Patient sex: F
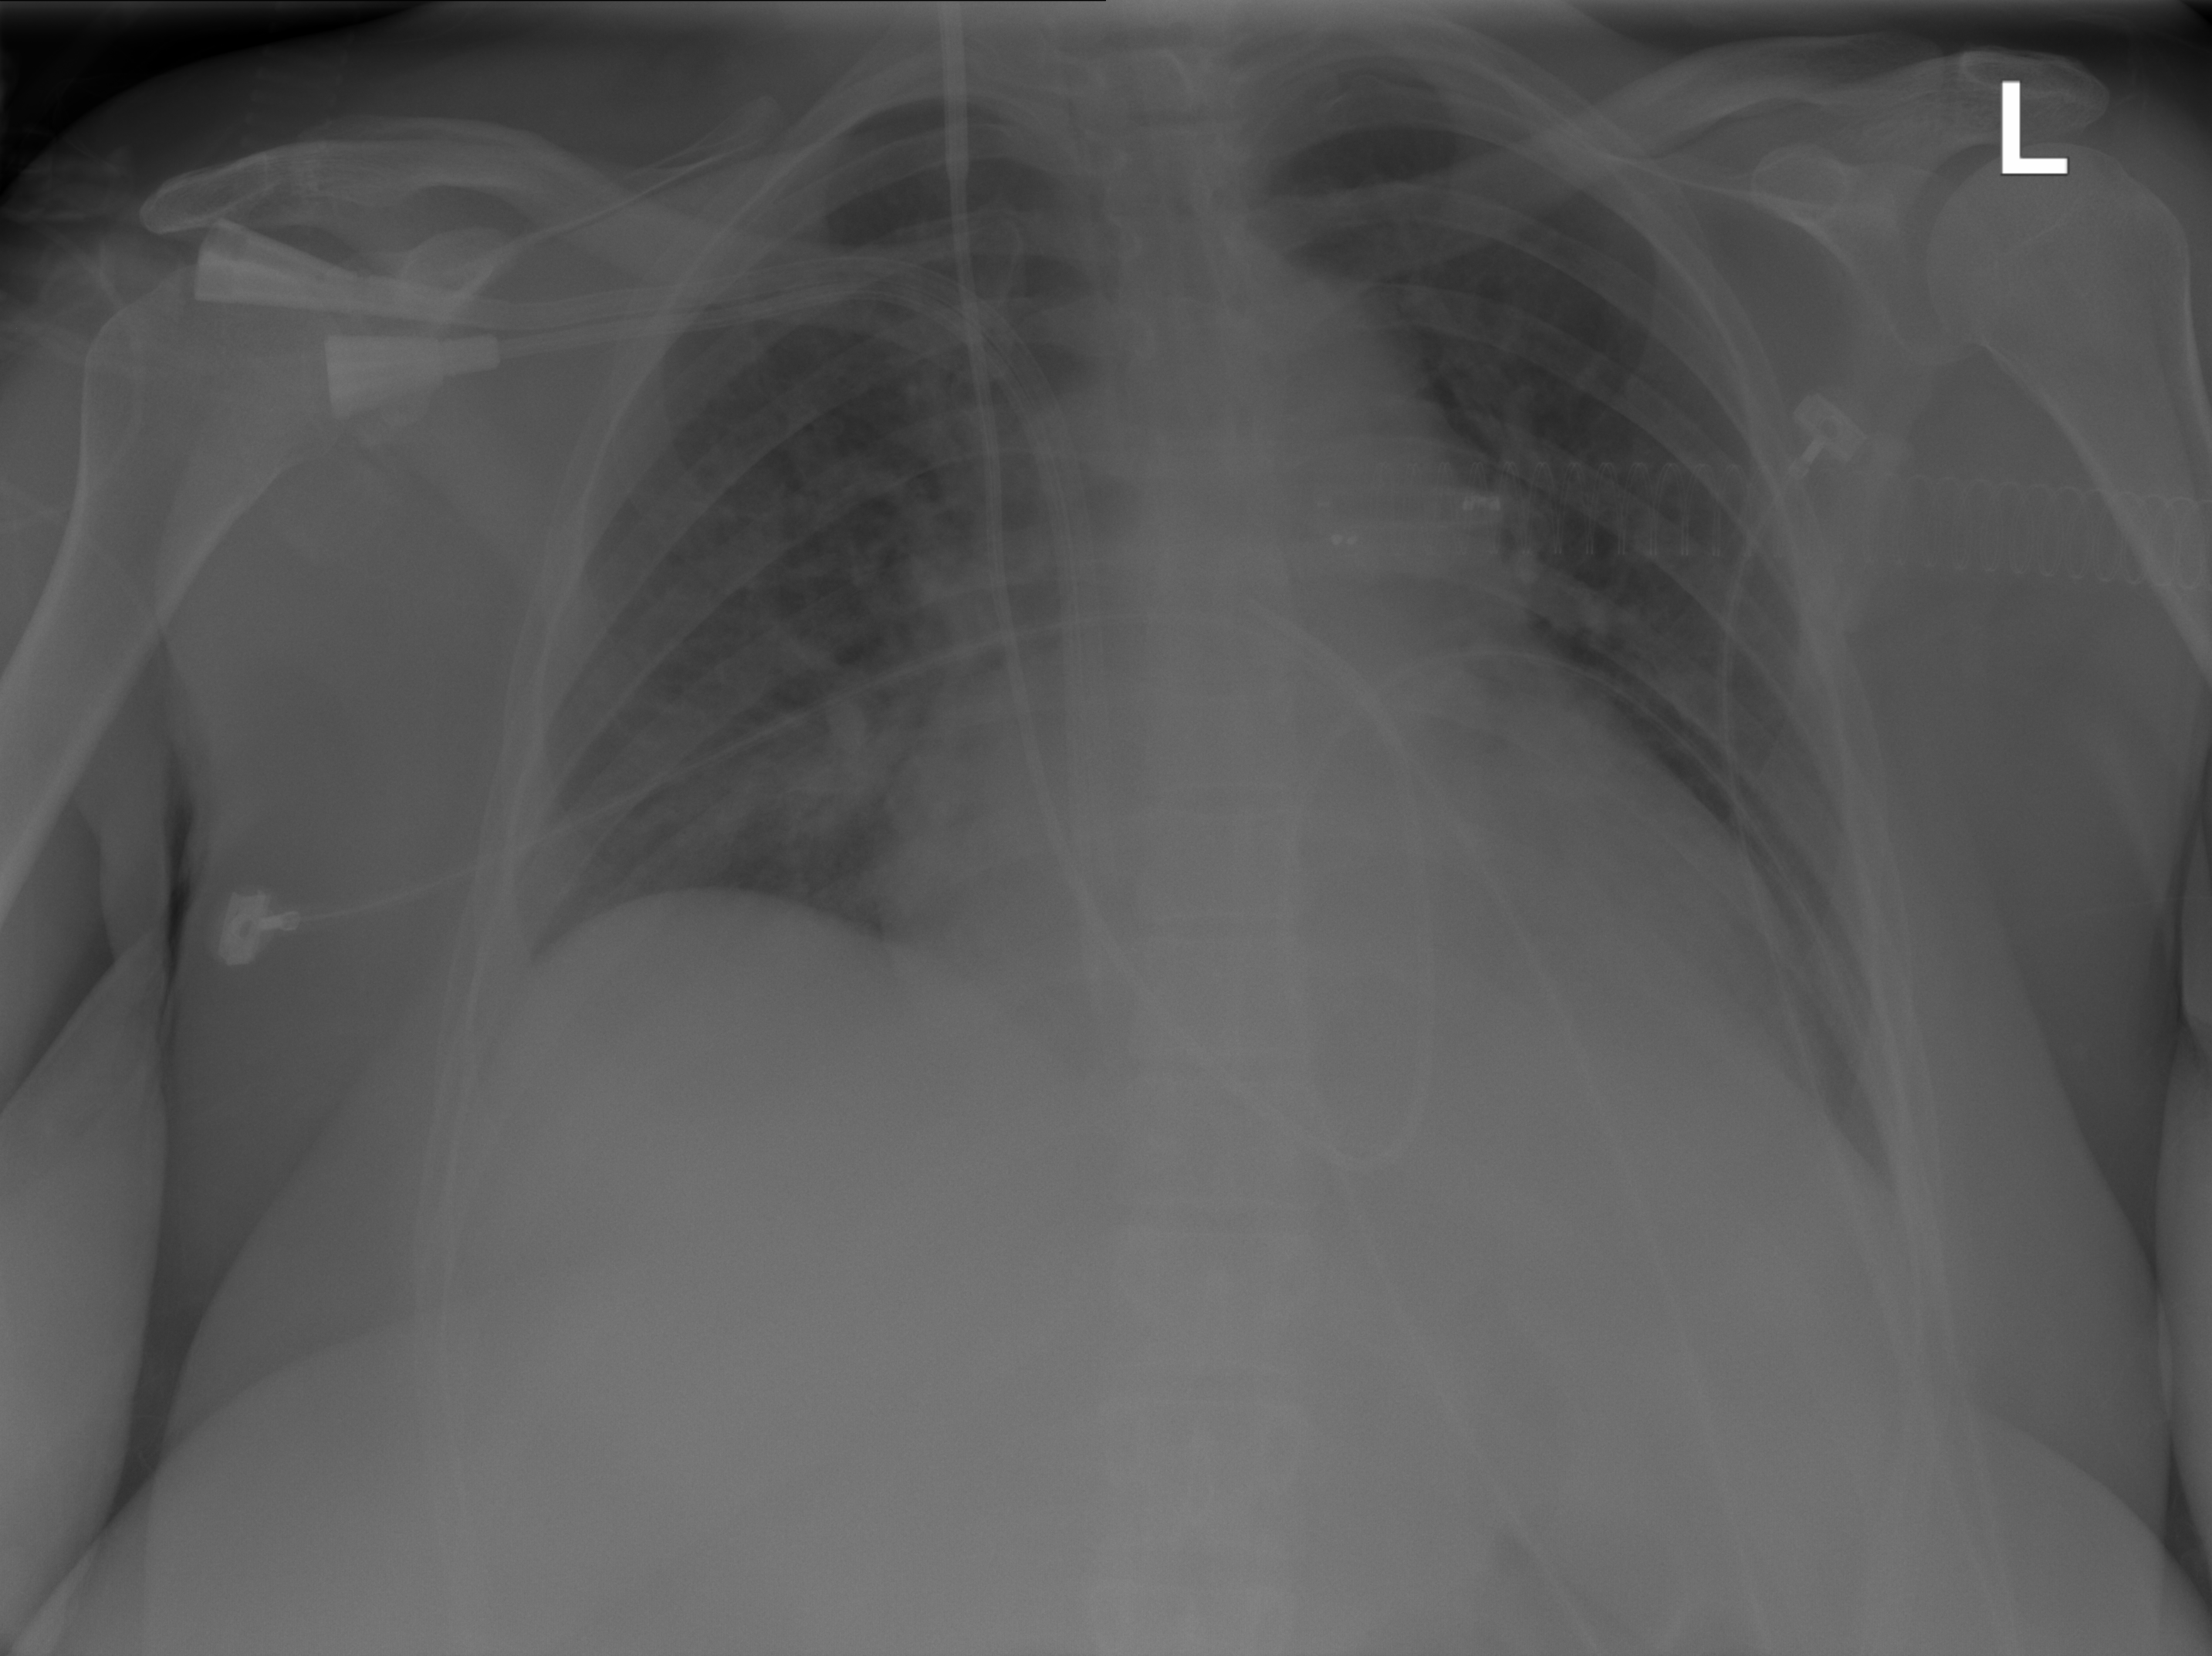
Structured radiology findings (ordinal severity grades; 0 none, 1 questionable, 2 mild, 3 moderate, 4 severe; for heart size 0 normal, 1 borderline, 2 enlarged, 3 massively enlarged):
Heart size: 1
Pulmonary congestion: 0
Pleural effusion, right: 0
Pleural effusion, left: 2
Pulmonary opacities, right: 0
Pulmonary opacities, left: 0
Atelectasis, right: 0
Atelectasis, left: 2